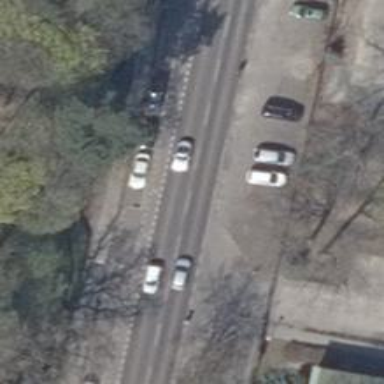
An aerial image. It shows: Secondary road with asphalt surface. There is parallel parking on the right side and perpendicular street side parking on the left side.